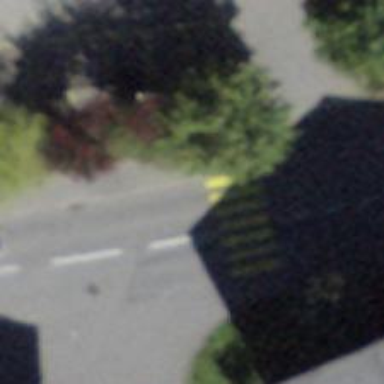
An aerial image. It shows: Zebra crossing on the road.